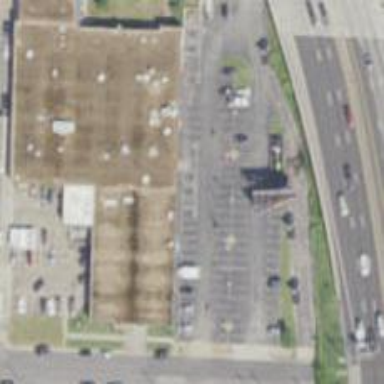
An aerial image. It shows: Industrial building with clothes shop.